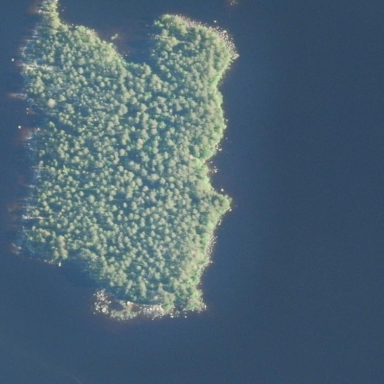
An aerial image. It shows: Islet.